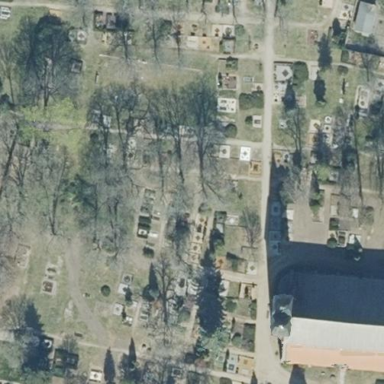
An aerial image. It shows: Graveyard.